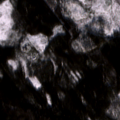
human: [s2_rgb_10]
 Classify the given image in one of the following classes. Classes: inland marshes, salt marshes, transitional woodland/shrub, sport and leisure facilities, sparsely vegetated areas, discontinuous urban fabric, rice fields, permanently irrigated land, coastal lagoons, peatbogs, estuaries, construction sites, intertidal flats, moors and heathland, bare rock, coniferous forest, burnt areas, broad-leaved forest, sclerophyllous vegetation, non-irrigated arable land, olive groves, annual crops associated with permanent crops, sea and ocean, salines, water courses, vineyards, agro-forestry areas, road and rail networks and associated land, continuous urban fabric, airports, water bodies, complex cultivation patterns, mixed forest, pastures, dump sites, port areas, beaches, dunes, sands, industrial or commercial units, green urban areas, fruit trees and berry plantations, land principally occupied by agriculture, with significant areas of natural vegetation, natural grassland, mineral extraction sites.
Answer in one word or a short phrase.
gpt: coniferous forest, mixed forest, transitional woodland/shrub